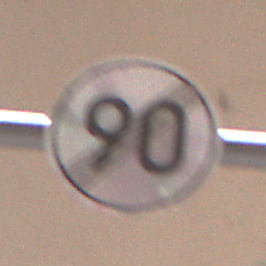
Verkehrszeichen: EndeGeschwindigkeit90
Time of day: Midday
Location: Outdoor (Urban)
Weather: PartlyCloudy
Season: NotSpecified
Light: Natural